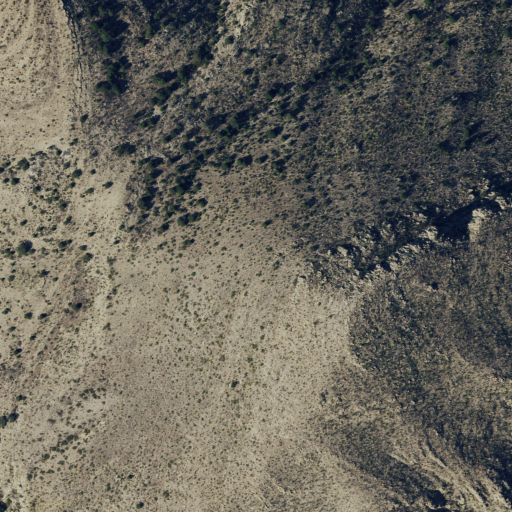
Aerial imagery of mountain in Texas named Black Peak containing only shrub